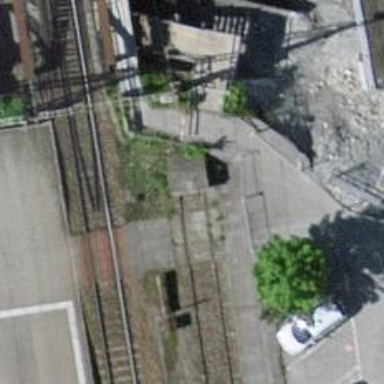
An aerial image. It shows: Railway buffer stop.